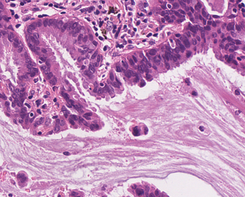
Tumor epithelial tissue: yes
Tumor-associated stroma tissue: yes
Normal tissue: no